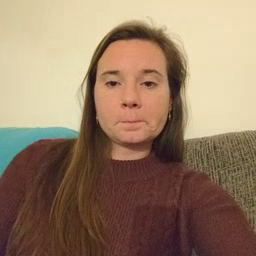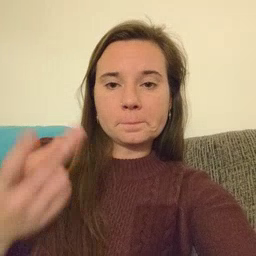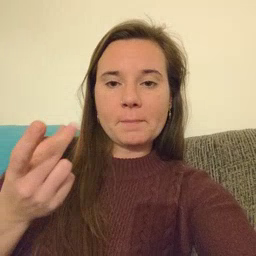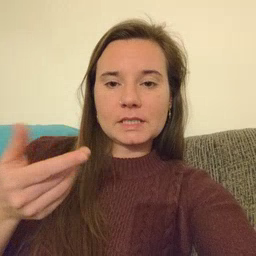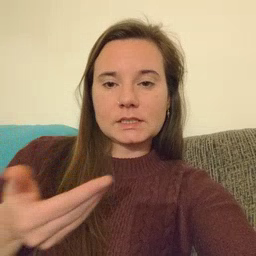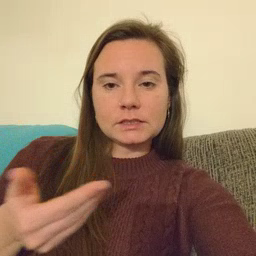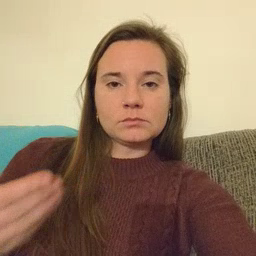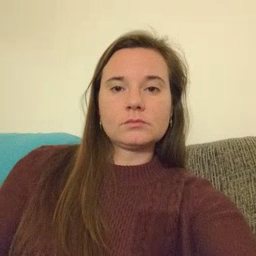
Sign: puppy